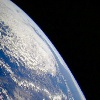
Label: cloud